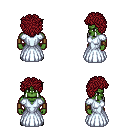
a pixel art fantasy rpg character, male body template, orc, green skin, underdress, gold greaves, brunette curly afro hairstyle, leather bracers, black shoes, four views (front, back, left, right), 2x2 character sprite sheet, small pixel art, hard edges, no anti-aliasing